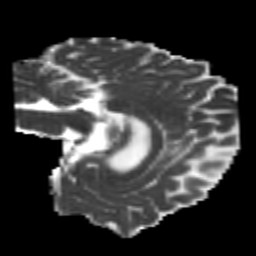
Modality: MD
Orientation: sagittal
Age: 20
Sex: male
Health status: healthy
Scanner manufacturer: philips
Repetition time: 7.476 s
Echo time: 0.08753 s